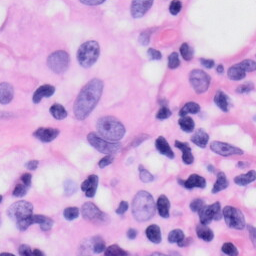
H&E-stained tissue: Skin